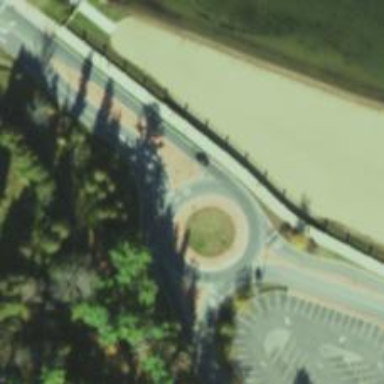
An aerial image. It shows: Tertiary road made of asphalt leading to roundabout junction.